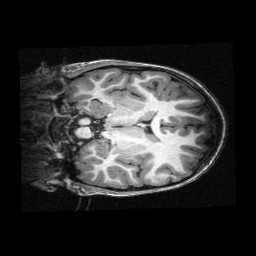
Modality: T1w
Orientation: coronal
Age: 8
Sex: male
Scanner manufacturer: siemens
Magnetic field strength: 3 T
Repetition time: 2.3 s
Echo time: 0.00336 s